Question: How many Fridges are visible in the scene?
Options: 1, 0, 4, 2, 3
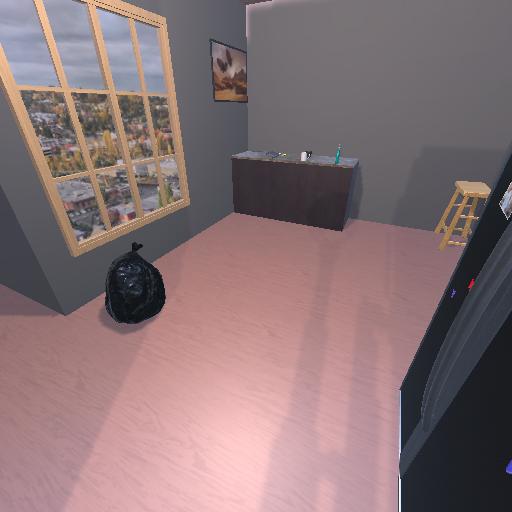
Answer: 1